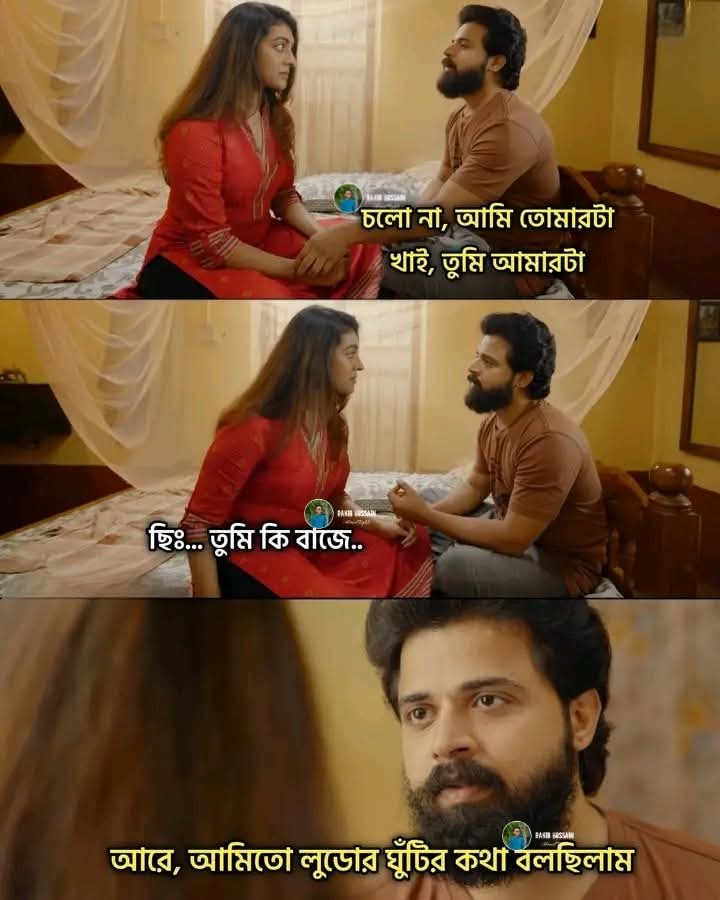
Text: চলো না, আমি তোমারটা খাই, তুমি আমারটা
ছিঃ... তুমি কি বাজে..
আরে, আমিতো লুডোর ঘুঁটির কথা বলছিলাম
Label: Non Hate